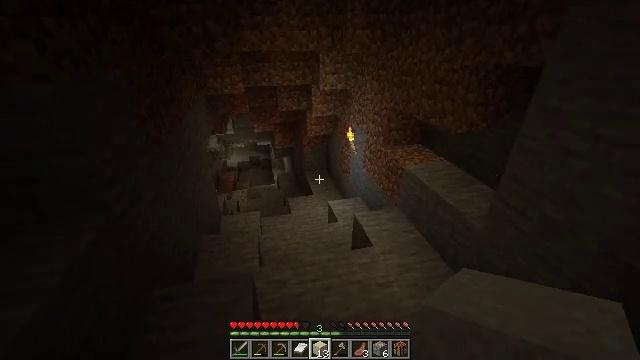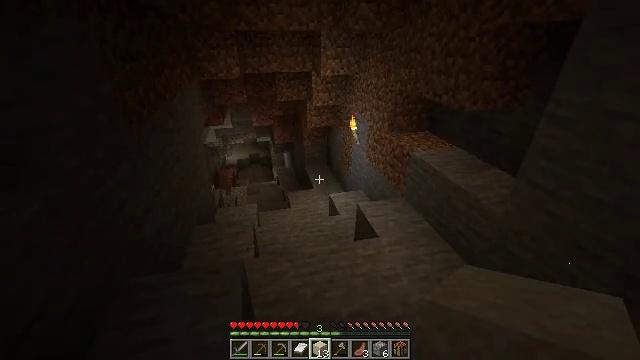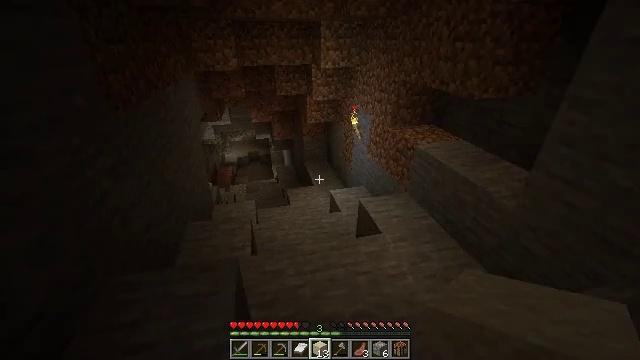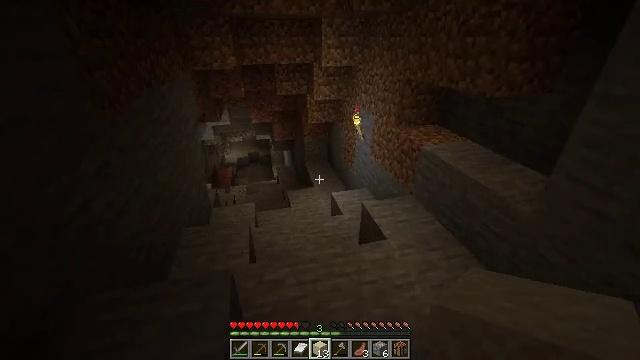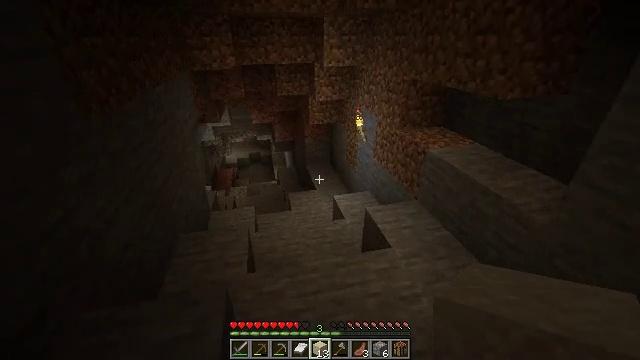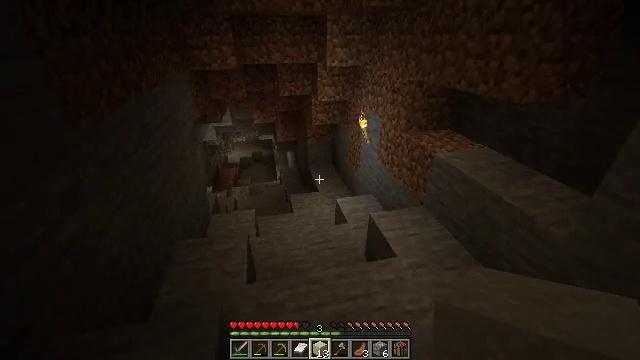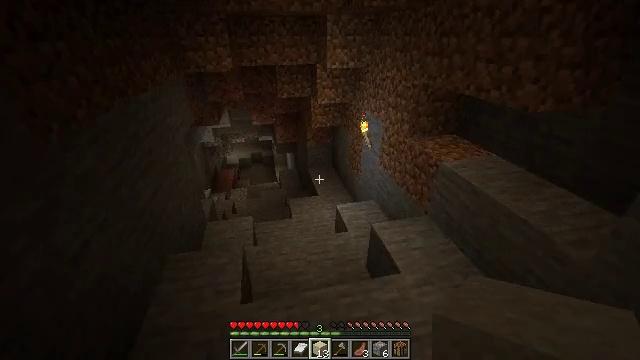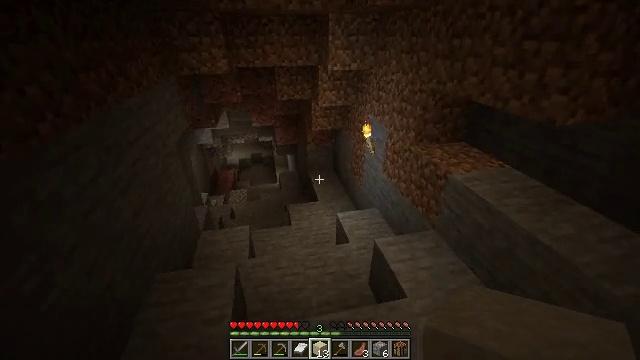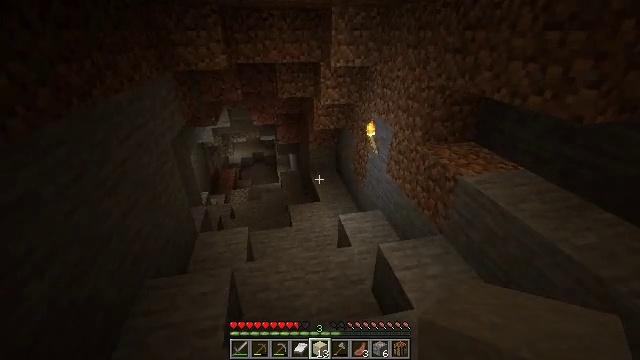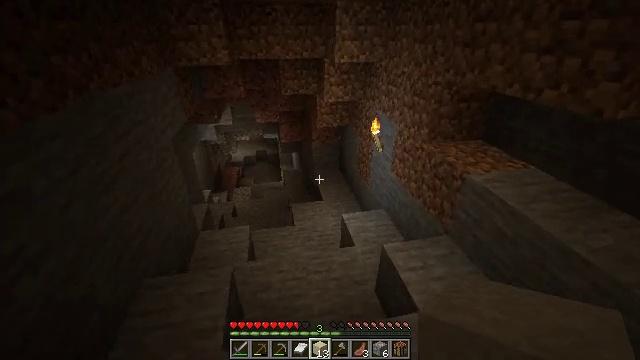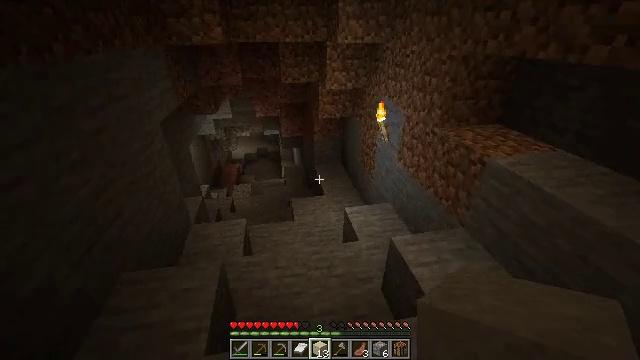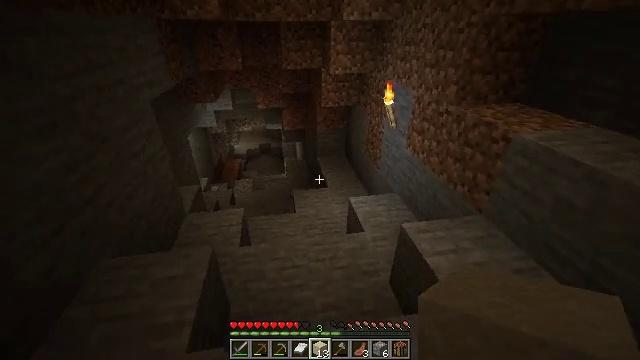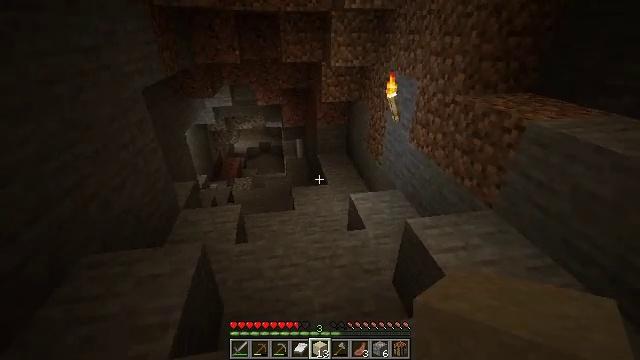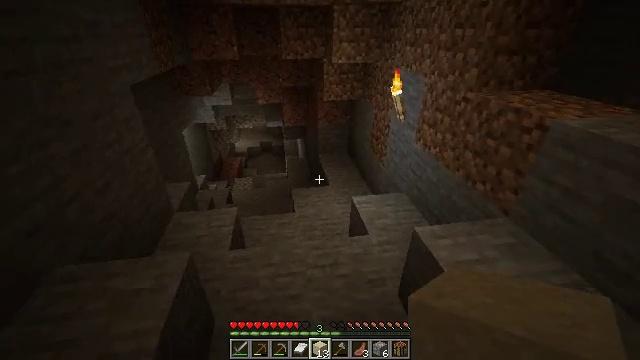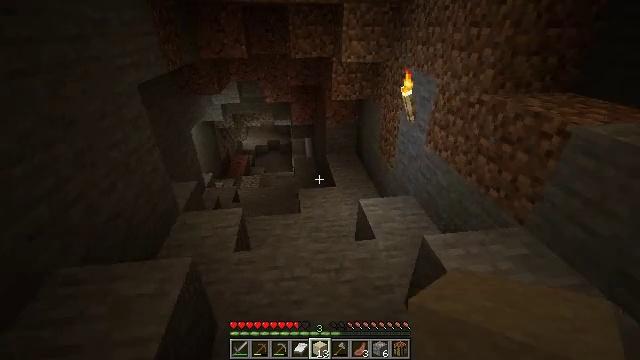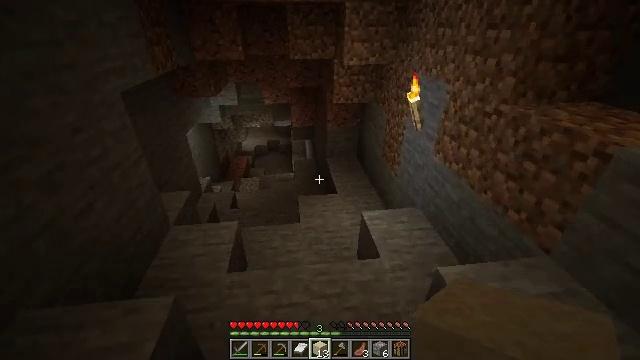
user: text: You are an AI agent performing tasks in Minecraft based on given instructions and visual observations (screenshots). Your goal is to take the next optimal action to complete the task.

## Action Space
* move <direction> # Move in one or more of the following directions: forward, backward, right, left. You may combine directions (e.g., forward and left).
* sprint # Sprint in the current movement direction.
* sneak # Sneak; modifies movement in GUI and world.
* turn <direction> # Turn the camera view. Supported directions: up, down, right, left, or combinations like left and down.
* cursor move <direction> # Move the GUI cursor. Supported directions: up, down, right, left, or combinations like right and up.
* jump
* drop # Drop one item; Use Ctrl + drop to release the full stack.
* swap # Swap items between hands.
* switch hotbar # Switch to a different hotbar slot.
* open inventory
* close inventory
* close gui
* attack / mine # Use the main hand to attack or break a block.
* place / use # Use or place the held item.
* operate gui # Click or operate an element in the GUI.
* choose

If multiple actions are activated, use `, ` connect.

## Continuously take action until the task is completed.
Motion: motion action
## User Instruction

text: Collect sugar cane near water sources.
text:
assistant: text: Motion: move forward
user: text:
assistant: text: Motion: move forward
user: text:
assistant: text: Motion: move forward
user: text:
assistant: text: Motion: move forward
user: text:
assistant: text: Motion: move forward
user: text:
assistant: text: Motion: move forward
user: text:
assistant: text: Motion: move forward
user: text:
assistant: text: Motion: move forward
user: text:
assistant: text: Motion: move forward
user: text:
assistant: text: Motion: move forward
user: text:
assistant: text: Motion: move forward
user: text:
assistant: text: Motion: move forward
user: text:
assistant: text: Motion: move forward
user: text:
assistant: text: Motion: move forward, turn left
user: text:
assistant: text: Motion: move forward
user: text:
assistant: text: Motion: move forward, turn left
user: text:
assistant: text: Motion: move forward
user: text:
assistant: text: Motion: move forward, turn left
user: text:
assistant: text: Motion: move forward, turn left
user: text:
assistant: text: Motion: move forward
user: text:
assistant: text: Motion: move forward, turn left
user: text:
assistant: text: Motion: move forward
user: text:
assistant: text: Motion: move forward, turn left
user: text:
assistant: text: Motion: move forward
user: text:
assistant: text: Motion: move forward
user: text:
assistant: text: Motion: no_op
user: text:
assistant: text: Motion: no_op
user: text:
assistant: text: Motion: no_op
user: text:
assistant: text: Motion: no_op
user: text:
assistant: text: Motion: no_op